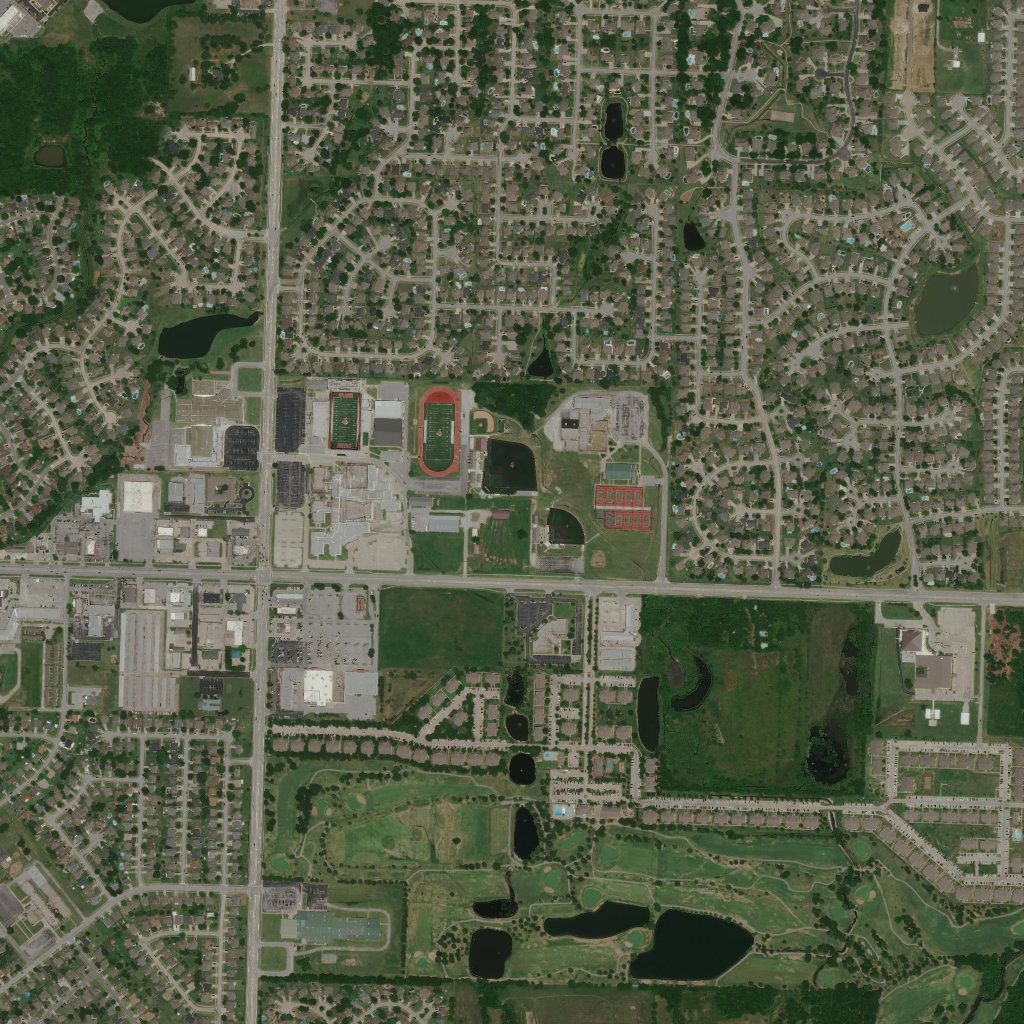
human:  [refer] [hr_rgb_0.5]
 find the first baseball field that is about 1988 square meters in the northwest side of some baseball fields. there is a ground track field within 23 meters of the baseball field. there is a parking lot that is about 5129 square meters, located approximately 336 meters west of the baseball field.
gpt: <box>[[45, 40, 48, 42, 0]]</box>